Question: My iOS app runs on iOS 5 and iOS 6, but is focused on features from 6. I recently attempted to test my app in the iOS 5.1 Simulator (Base SDK is 5.0), and it seemed to work fine until I tapped on a button that displays a new view controller with a different class. At this point it crashes and I'm left with only this in the Output Log:
'''
objc[3063]: EXCEPTIONS: throwing 0x9e85510 (object 0x9e84780, a NSException)
objc[3063]: EXCEPTIONS: searching through frame [ip=0x6d6a19 sp=0xbfffe020] for exception 0x9e854f0
objc[3063]: EXCEPTIONS: searching through frame [ip=0x223dd83 sp=0xbffff200] for exception 0x9e854f0
objc[3063]: EXCEPTIONS: unwinding through frame [ip=0x6d6a19 sp=0xbfffe020] for exception 0x9e854f0
objc[3063]: EXCEPTIONS: unwinding through frame [ip=0x223dd83 sp=0xbffff200] for exception 0x9e854f0
objc[3063]: EXCEPTIONS: handling exception 0x9e854f0 at 0x223de16
objc[3063]: EXCEPTIONS: rethrowing current exception
objc[3063]: EXCEPTIONS: searching through frame [ip=0x223dddf sp=0xbffff200] for exception 0x9e854f0
objc[3063]: EXCEPTIONS: terminating
objc[3063]: EXCEPTIONS: searching through frame [ip=0x158eeed sp=0xbffff190] for exception 0x9e854f0
objc[3063]: EXCEPTIONS: catch(id)
objc[3063]: EXCEPTIONS: unwinding through frame [ip=0x158eeed sp=0xbffff190] for exception 0x9e854f0
objc[3063]: EXCEPTIONS: handling exception 0x9e854f0 at 0x158eeff
'''
That's it. I've also set breakpoints in the header and implementation of the class being loaded and none of the breakpoints are ever hit, which means that the app is crashing BEFORE loading the view.
I've never seen anything like this, however I did some research and Google turned up a few things that related to NSArrays and NSPredicate (which my class does have), but I ruled those solutions out because the view is never loaded - so how could an NSArray that hasn't yet been allocated / created be crashing my app?
:
My project uses:
- - - -
There are no extra error logs, debug messages, anything. The above is all I get. I have also tried using '@try / @catch' conditions around certain statements that I thought may have been problematic, but again they were either never called or didn't throw an exception.
My '(id)init' method is also never called.
I'm beginning to think that this is one of those weird Xcode 4 compiler problems again...
:
I have also made sure Autolayout is disabled (although I'm not sure if this is the right place to disable it, this is in the Navigator > File Inspector):

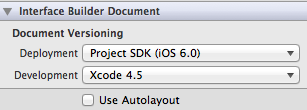
Answer: I really still don't understand this error, but using a third party crash-reporting SDK called <URL> I found the bug:
I was trying to initialize a UICollectionView which is only available in iOS 6 or higher. The strange part is that Xcode seemingly decided to tell me about this, because in earlier builds I had used the UICollectionView and successfully run the project in 5.1 simulator (of course I used code to substitute it for a TableView). To me it seems odd that the compiler didn't even reach the 'init' or 'viewDidLoad' methods.